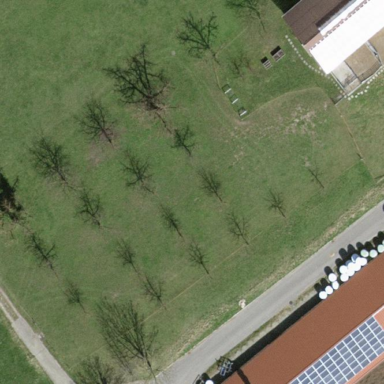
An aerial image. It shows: Orchard.